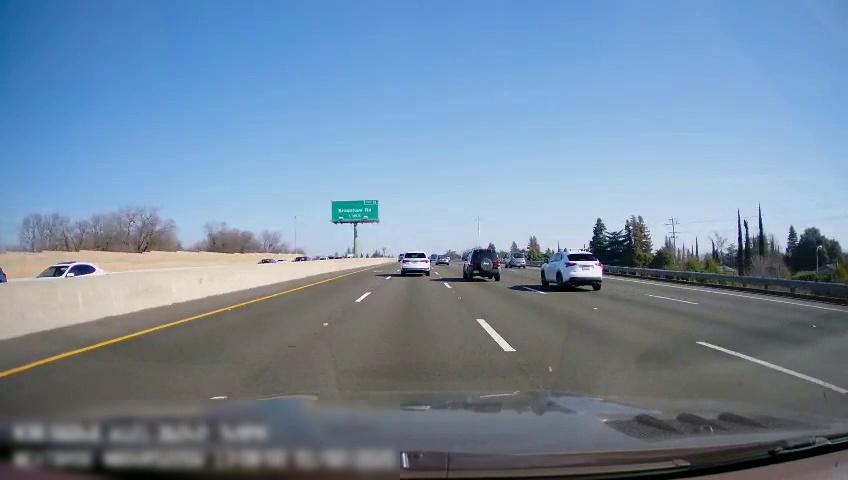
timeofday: Day
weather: Sunny
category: Drivable Space
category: Vehicles | SUV
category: Vehicles | Car
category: Vehicles | Car
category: Vehicles | Car
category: Vehicles | Car
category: Vehicles | SUV
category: Vehicles | SUV
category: Vehicles | SUV
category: Vehicles | SUV
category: Vehicles | Car
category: Lanes | Alternate Lane
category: Lanes | Current Lane
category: Lanes | Current Lane
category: Lanes | Alternate Lane
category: Lanes | Alternate Lane
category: Lanes | Alternate Lane
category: Traffic | Signs